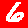
Digit: 6